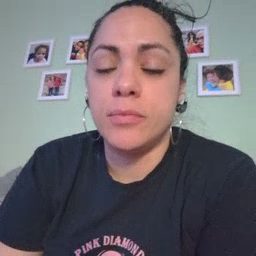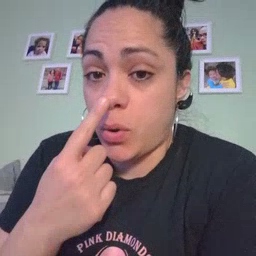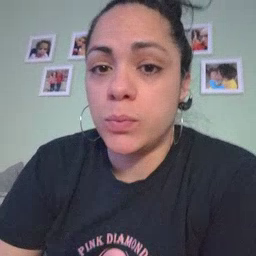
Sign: nose